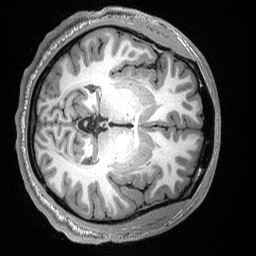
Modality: T1w
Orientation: axial
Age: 19
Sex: male